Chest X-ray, AP view. Patient: 40 years old, sex M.
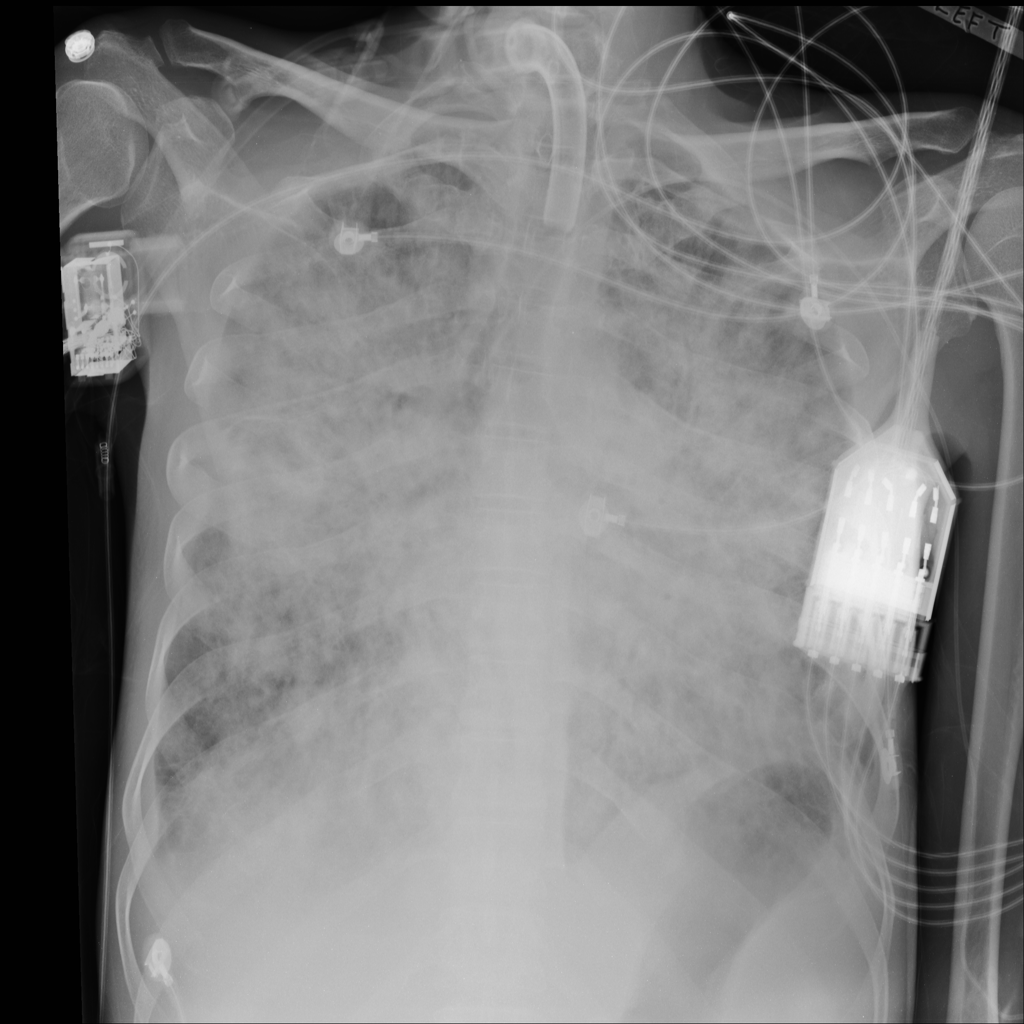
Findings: Consolidation